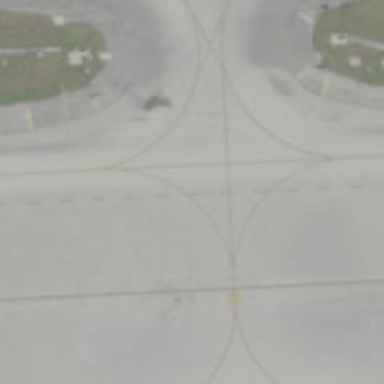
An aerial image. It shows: View of taxiway at the airport.